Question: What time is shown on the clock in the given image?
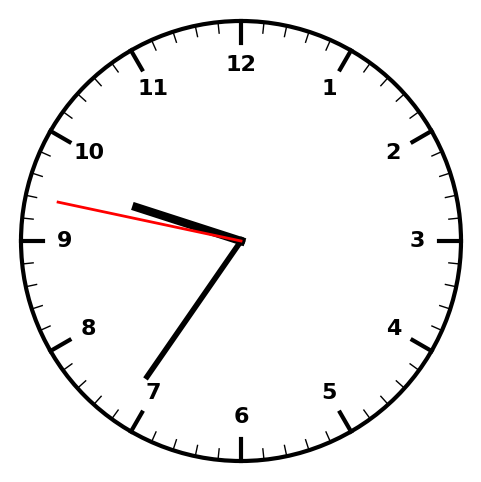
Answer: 09:35:47